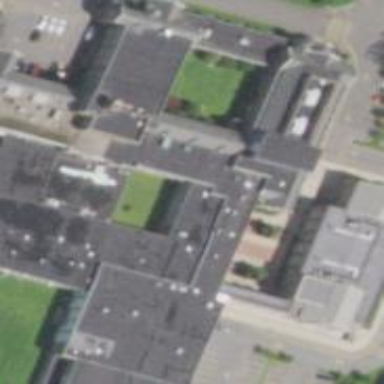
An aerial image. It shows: School.